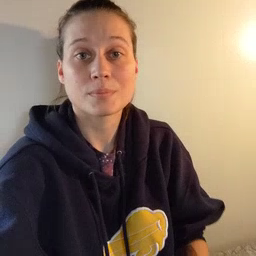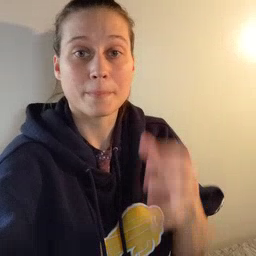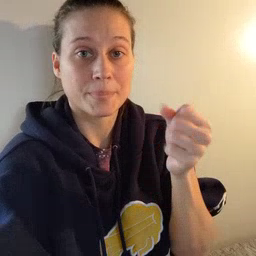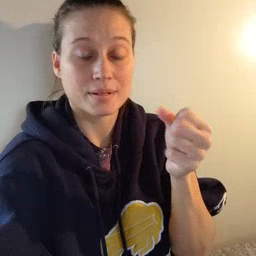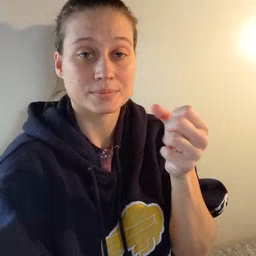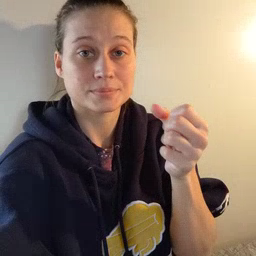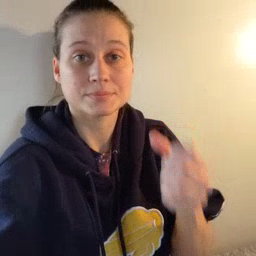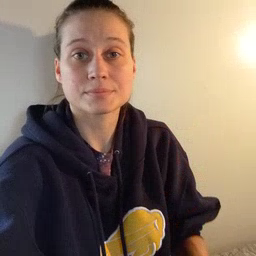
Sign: milk